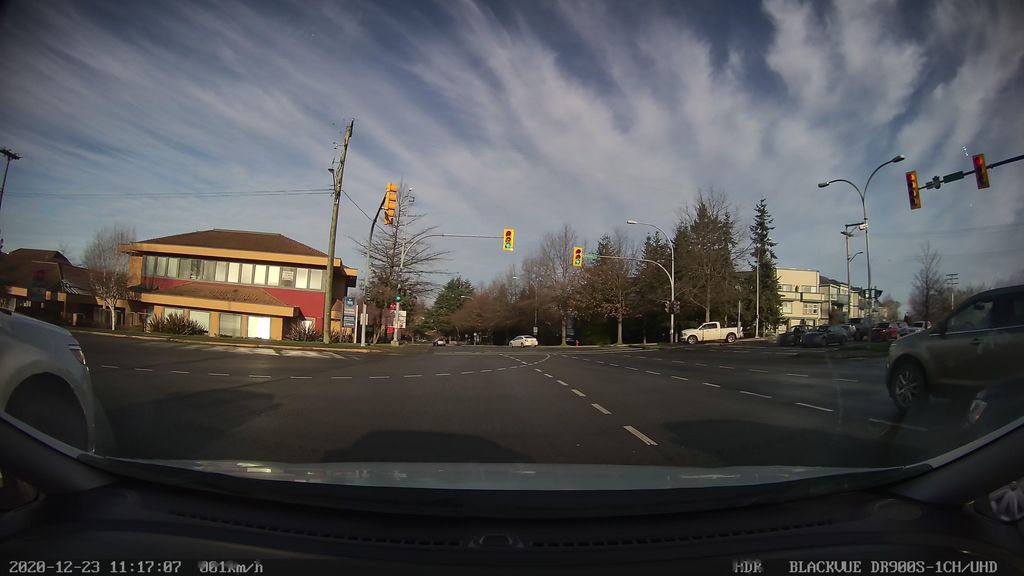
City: victoria